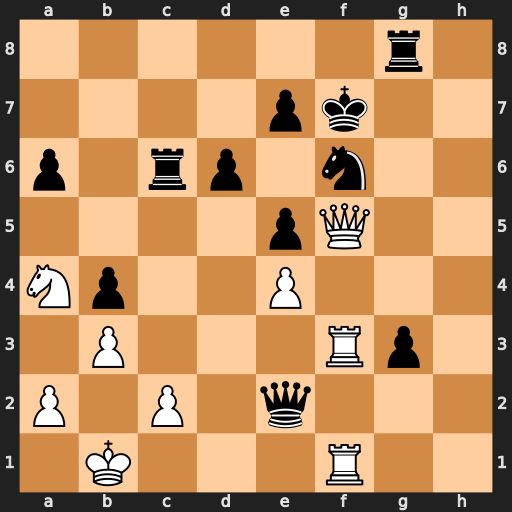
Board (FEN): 6r1/4pk2/p1rp1n2/4pQ2/Np2P3/1P3Rp1/P1P1q3/1K3R2
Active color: w
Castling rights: -
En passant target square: -
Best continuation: Qh5+ Rg6 Rxf6+ exf6 Qxe2